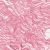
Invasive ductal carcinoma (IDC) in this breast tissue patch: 0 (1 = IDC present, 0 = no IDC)